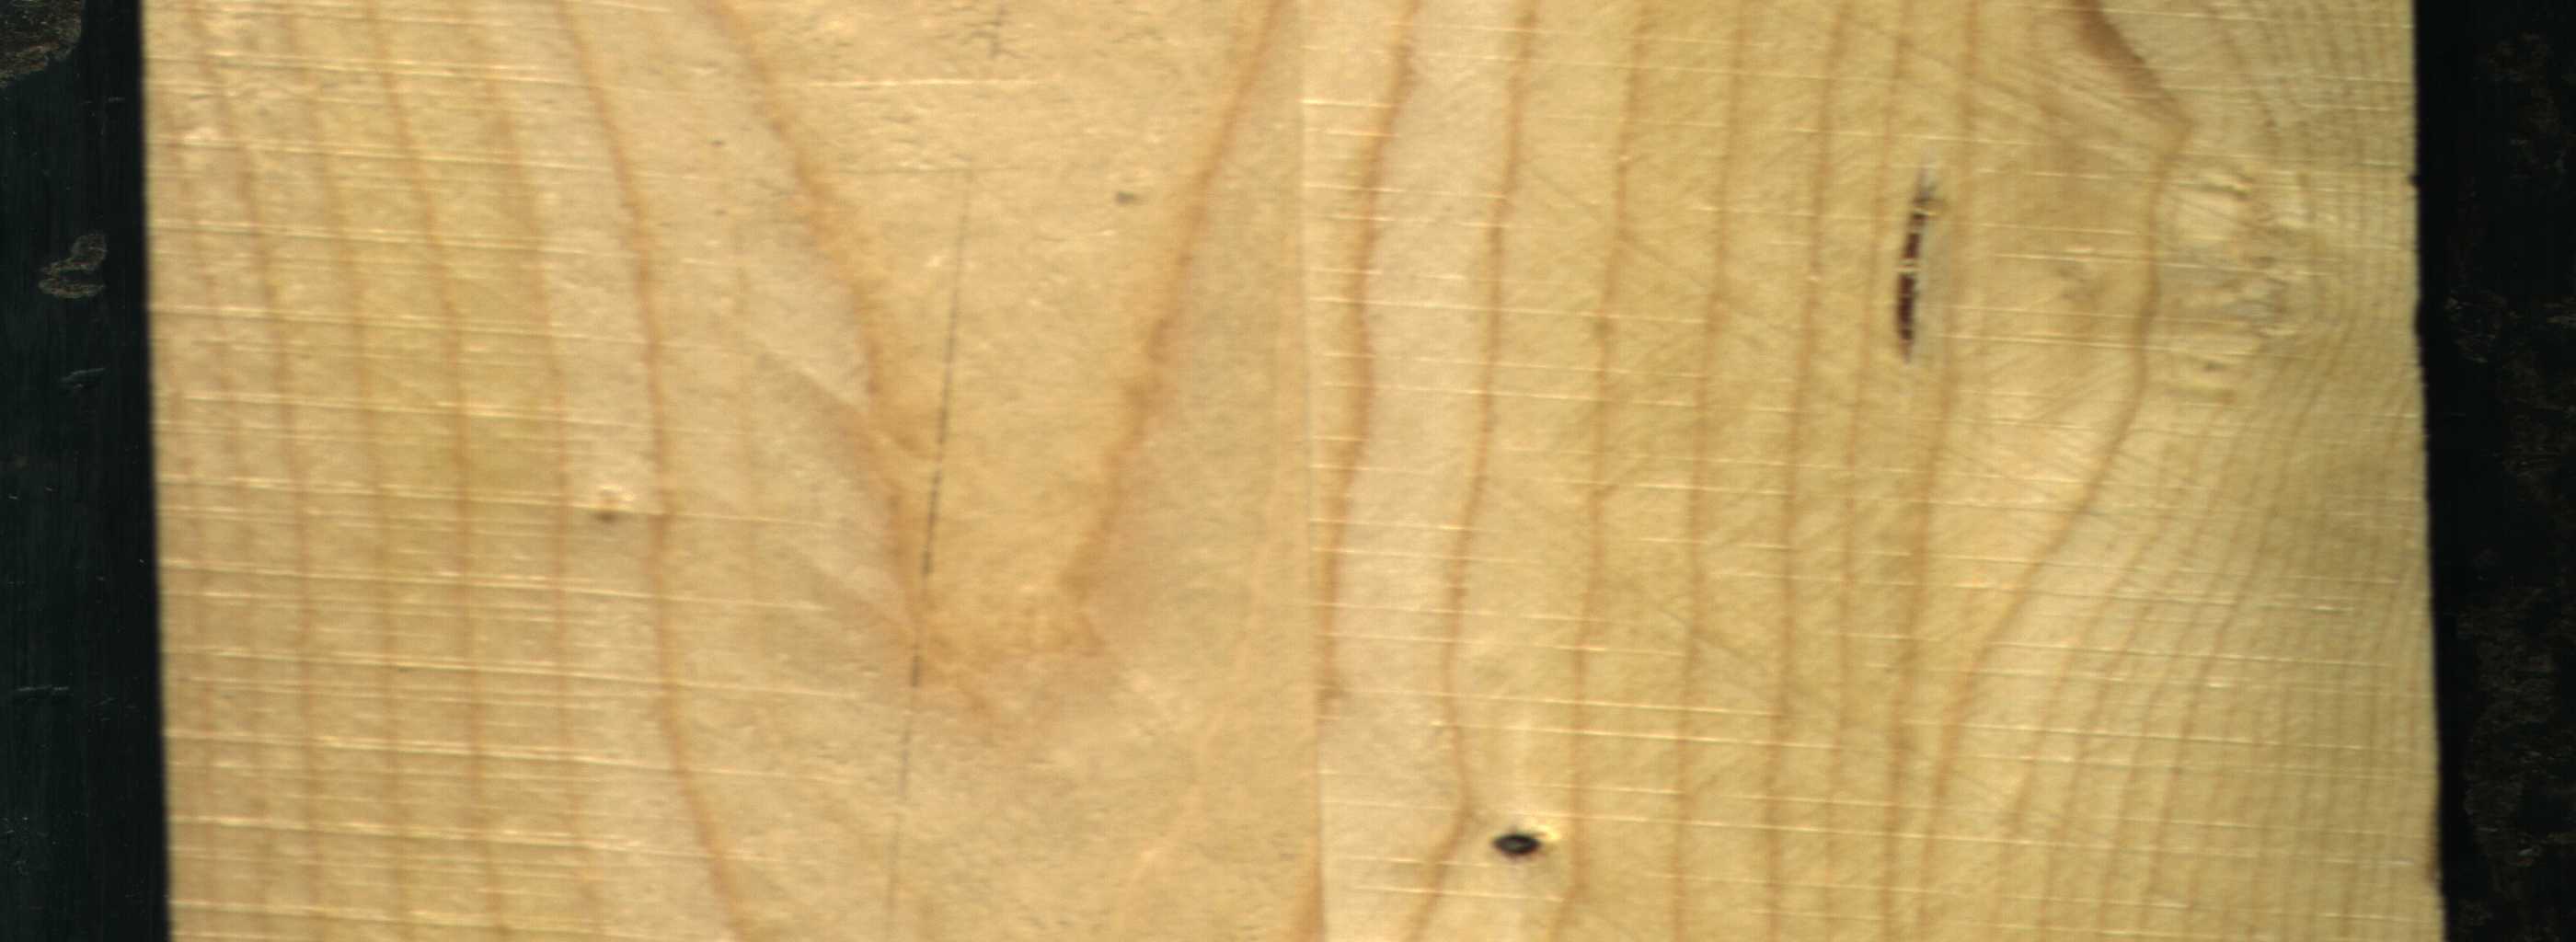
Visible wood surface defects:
resin
Dead_Knot